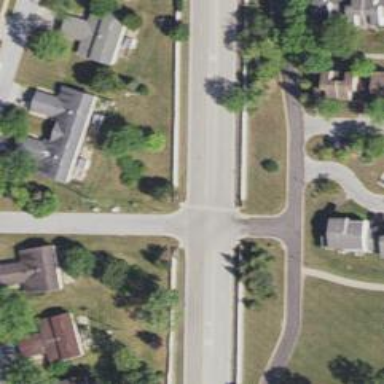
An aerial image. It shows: Uncontrolled crossing on the road.